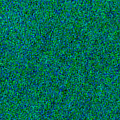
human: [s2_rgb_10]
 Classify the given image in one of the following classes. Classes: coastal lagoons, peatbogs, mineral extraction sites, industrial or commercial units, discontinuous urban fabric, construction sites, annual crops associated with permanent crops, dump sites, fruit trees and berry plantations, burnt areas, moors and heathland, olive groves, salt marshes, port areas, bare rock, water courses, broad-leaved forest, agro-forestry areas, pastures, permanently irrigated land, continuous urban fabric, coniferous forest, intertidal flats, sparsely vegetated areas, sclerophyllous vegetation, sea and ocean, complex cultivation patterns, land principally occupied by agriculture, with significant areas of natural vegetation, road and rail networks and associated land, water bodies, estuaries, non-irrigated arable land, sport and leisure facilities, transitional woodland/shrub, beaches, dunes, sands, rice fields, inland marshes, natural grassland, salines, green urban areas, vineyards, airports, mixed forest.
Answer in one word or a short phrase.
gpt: sea and ocean